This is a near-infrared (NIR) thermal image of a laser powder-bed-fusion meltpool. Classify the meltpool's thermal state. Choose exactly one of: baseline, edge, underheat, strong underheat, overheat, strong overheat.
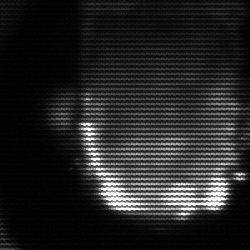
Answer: baseline